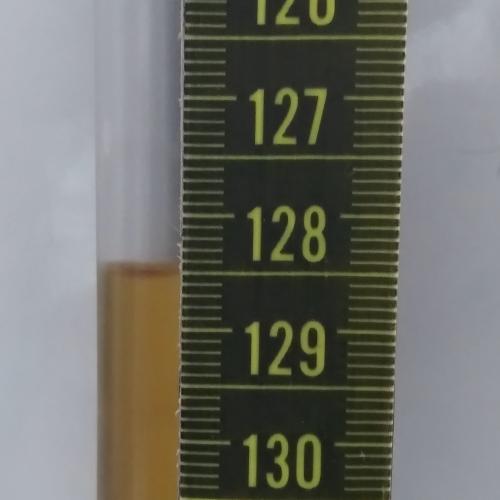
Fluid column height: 128.5 cm